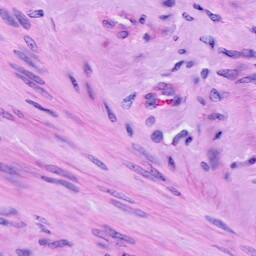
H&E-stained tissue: Cervix